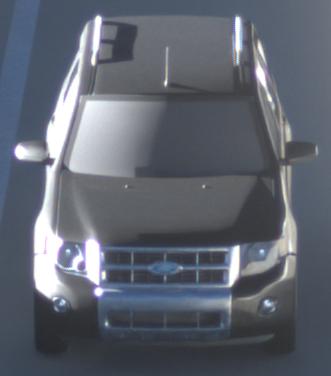
Make: Ford
Model: Escape Hybrid
Detailed model: -
Model produced from: 2004
Model produced until: 2012
Doors: 5
Color: black
Road condition: dry road
Daytime: morning or afternoon
Contrast: high contrast